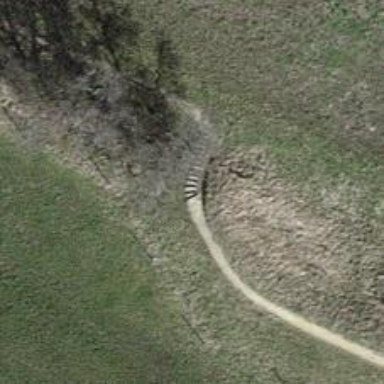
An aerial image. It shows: Set of dirt steps.